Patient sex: M
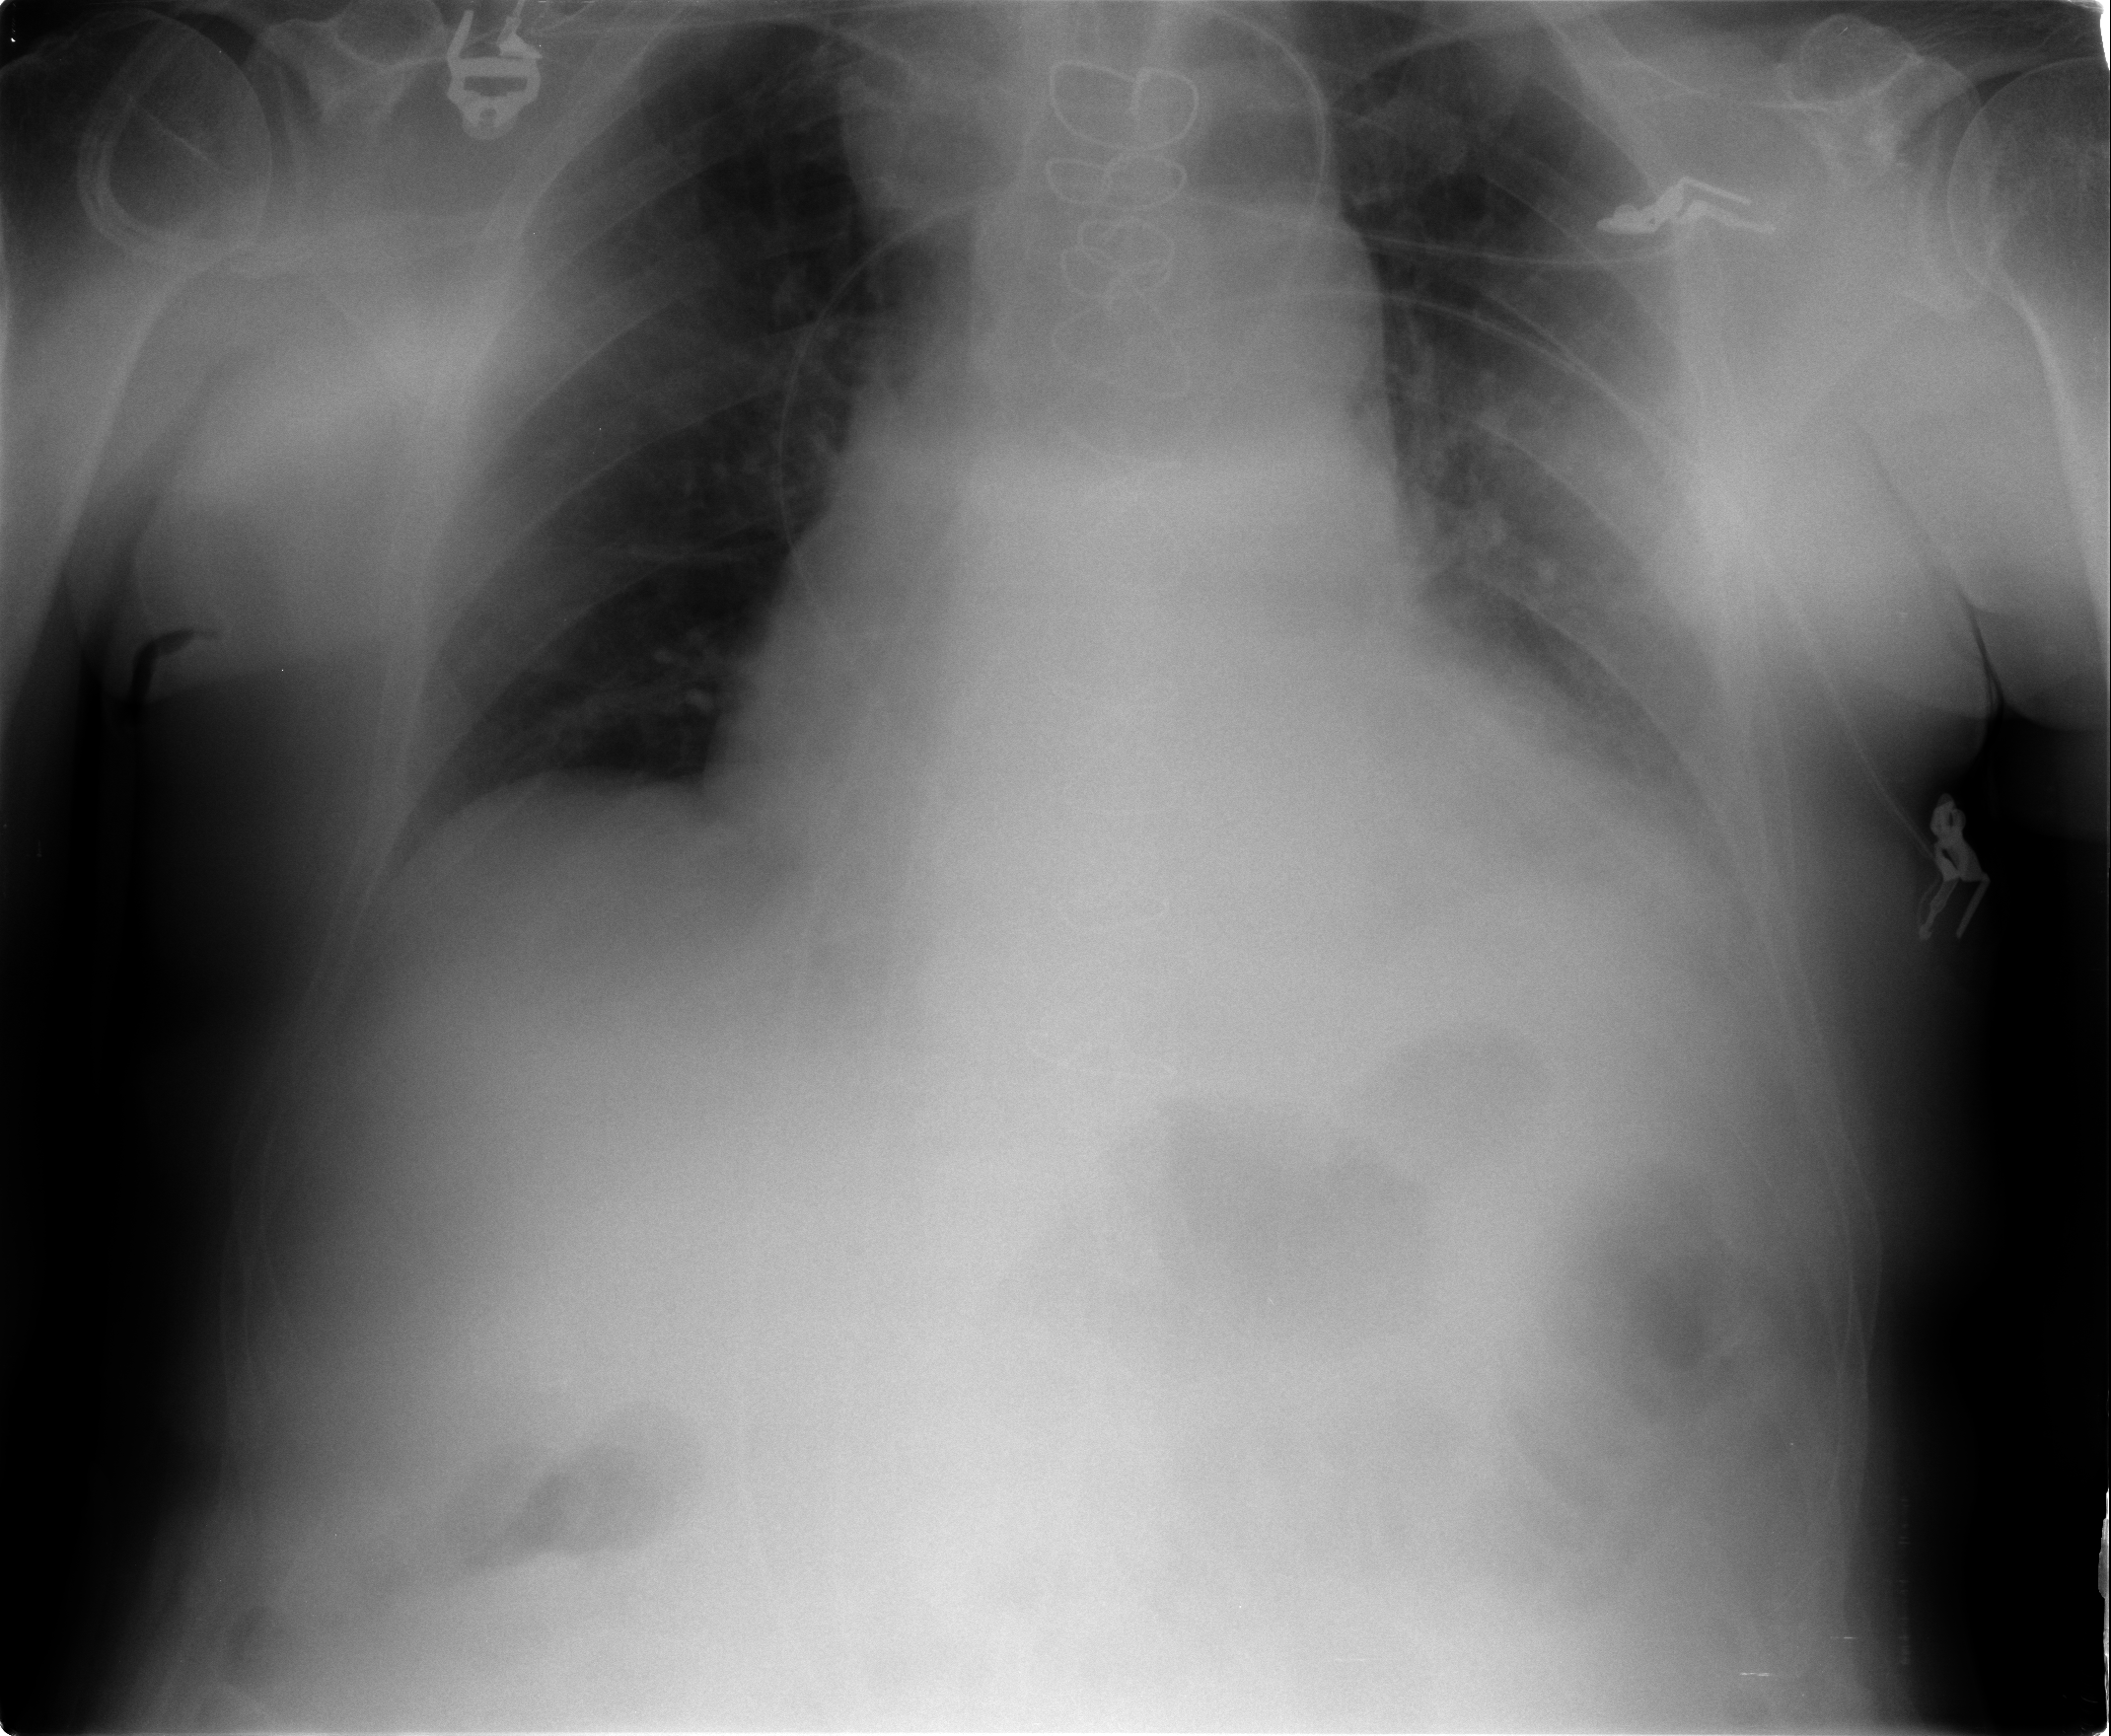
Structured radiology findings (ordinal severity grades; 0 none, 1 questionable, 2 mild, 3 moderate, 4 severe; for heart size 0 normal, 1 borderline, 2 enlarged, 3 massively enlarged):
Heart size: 2
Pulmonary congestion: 1
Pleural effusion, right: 1
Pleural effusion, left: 2
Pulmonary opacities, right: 0
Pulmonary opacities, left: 0
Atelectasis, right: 1
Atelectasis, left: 2